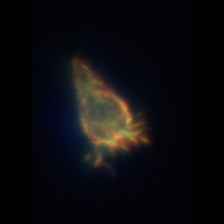
Taxon: Ciliates
Group: Other